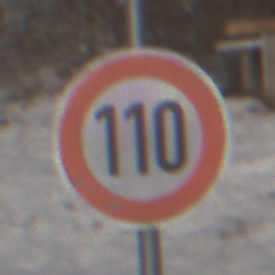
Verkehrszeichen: Geschwindigkeit110
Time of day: MorningAfternoon
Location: Outdoor (Nature)
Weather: PartlyCloudy
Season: Winter
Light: Natural